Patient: sex M, age 71
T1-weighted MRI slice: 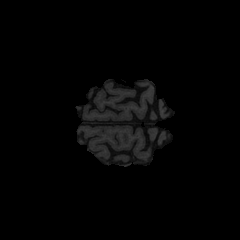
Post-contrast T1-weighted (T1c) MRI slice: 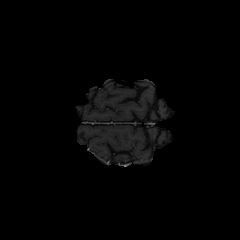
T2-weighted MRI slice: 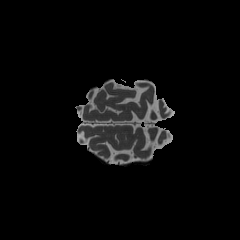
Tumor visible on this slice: no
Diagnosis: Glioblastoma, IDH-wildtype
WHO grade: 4